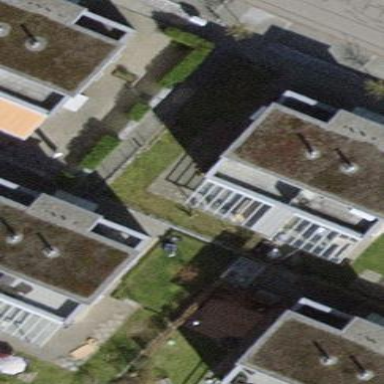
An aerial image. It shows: Flat-roofed building.